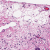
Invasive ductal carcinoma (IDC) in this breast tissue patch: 0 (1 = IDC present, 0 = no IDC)